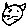
Label: cat